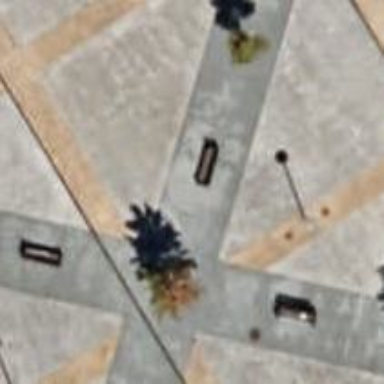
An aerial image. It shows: Bench.